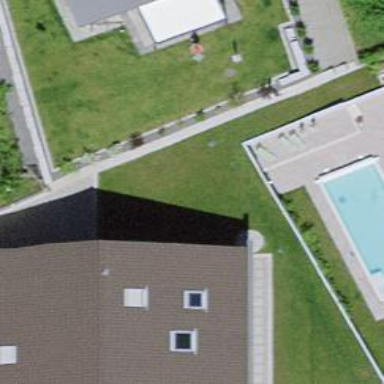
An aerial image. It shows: Detached building.